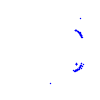
Particle: kaon